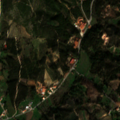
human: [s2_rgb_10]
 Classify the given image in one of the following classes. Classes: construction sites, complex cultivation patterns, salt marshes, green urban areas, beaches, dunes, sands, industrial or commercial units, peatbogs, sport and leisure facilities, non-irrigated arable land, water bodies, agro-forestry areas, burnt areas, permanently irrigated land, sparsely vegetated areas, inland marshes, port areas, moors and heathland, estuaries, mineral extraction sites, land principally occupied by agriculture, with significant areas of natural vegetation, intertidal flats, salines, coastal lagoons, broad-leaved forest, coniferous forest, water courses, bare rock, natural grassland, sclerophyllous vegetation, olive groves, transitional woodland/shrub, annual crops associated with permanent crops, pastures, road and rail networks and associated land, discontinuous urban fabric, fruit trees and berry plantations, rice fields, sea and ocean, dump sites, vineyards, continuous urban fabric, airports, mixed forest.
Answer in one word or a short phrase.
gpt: olive groves, annual crops associated with permanent crops, complex cultivation patterns, land principally occupied by agriculture, with significant areas of natural vegetation, mixed forest, sclerophyllous vegetation